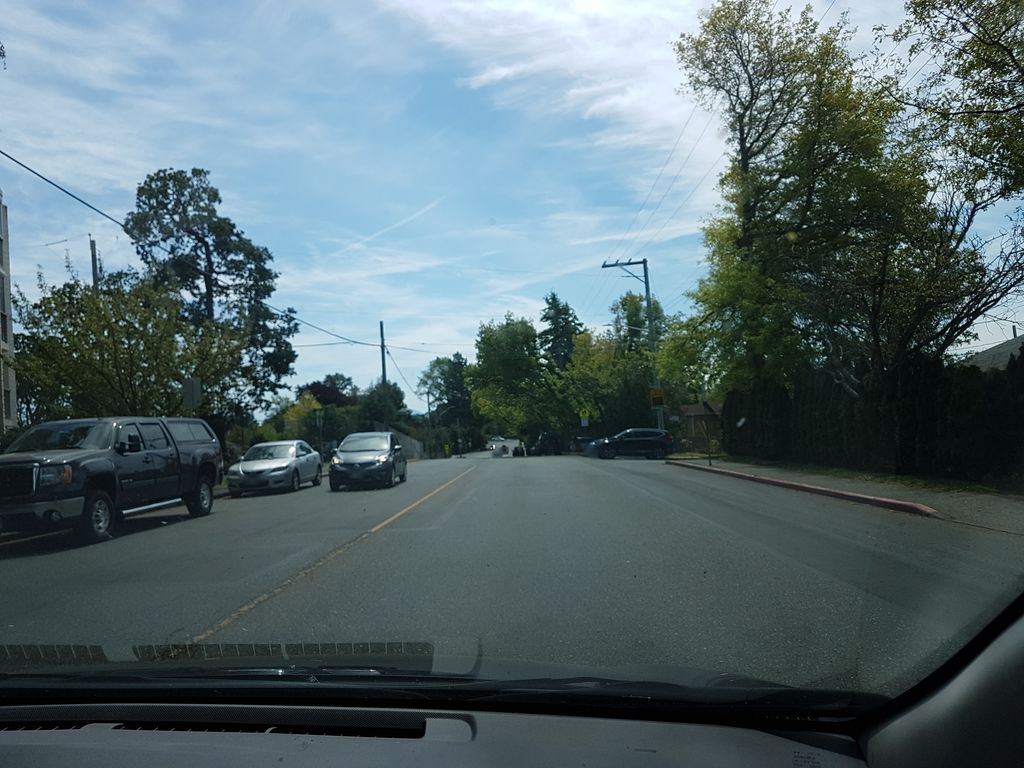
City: victoria